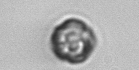
Label: Dinophyceae